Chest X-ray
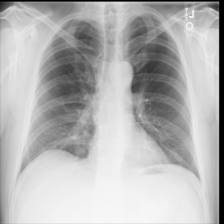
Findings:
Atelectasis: negative
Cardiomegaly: negative
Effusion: negative
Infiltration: negative
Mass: negative
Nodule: negative
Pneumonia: negative
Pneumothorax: negative
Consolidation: negative
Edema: negative
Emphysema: negative
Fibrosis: negative
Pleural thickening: negative
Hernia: negative